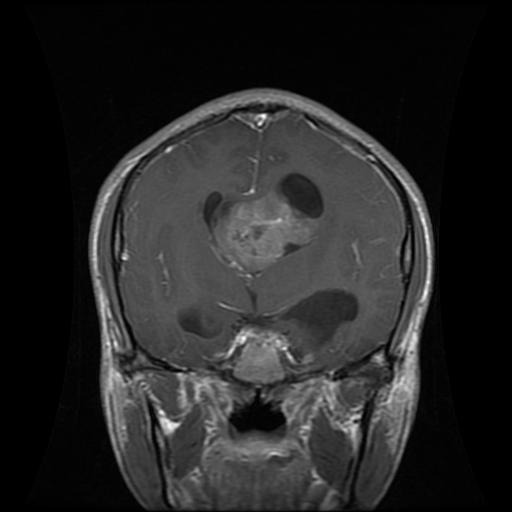
Label: glioma